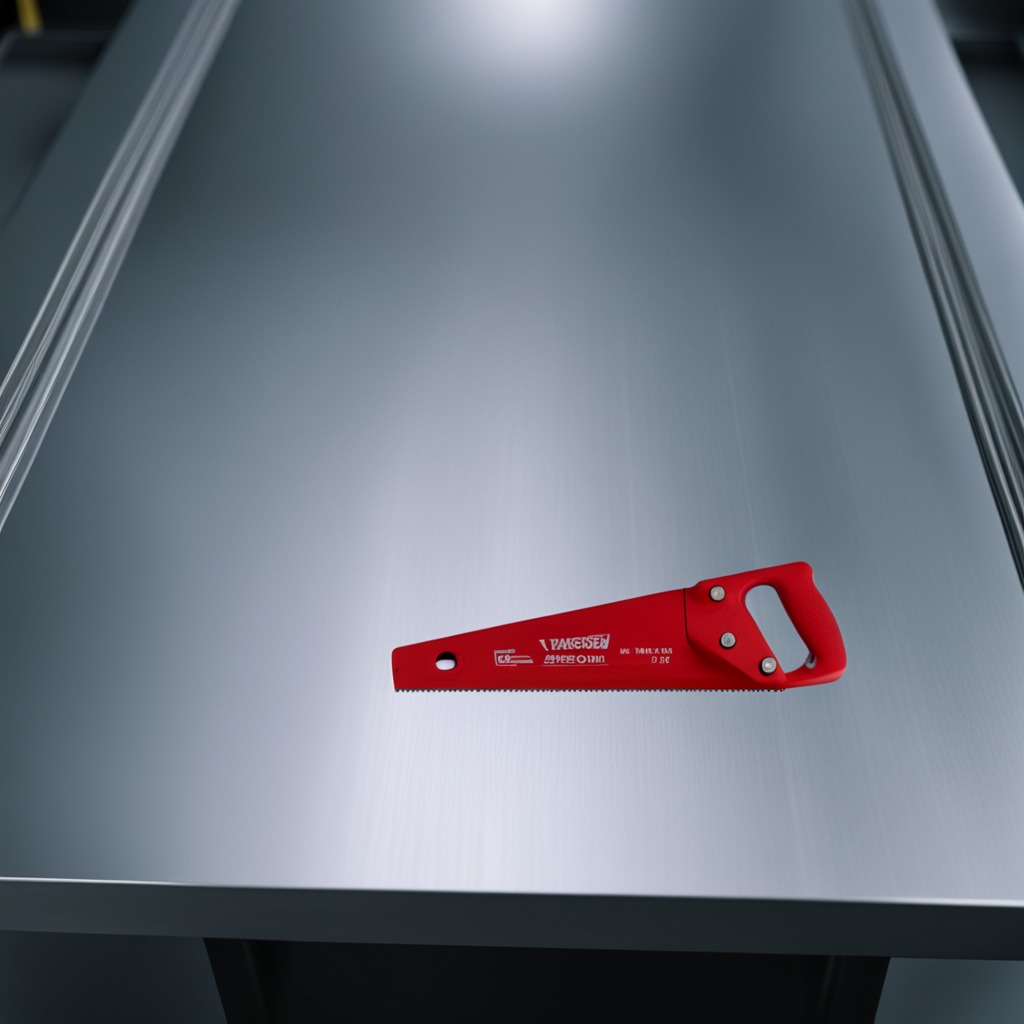
A handheld metal saw is lying on a metal table in a machine shop under fluorescent lights.